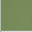
Piece: xx